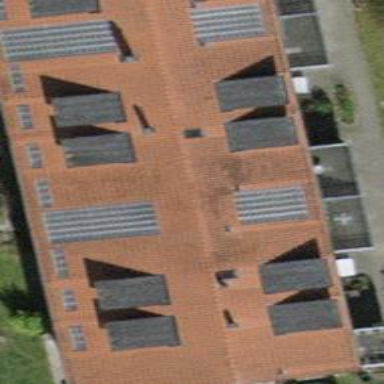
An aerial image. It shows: Terrace building with gabled roof made of tiles.